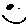
Label: smiley face